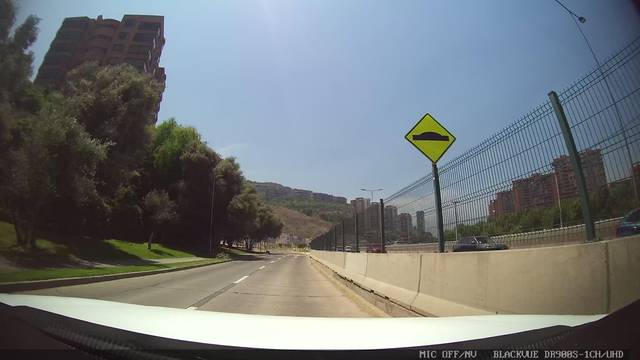
Region: Chile
Coordinates: -33.374, -70.55